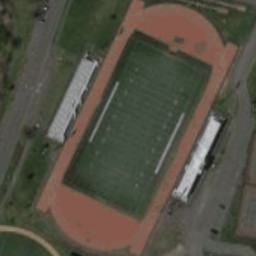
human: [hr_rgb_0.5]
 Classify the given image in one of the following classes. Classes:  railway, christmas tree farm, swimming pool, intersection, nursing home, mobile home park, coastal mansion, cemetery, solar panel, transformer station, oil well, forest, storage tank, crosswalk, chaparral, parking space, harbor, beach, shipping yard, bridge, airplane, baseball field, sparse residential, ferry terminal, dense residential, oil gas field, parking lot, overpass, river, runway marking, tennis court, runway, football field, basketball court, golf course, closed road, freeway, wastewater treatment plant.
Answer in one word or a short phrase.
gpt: football field